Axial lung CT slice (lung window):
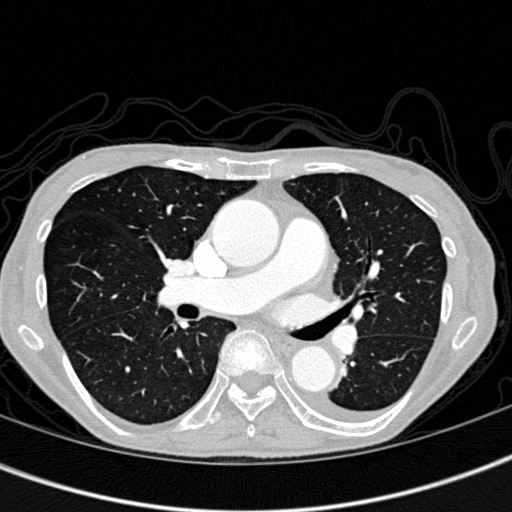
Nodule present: no